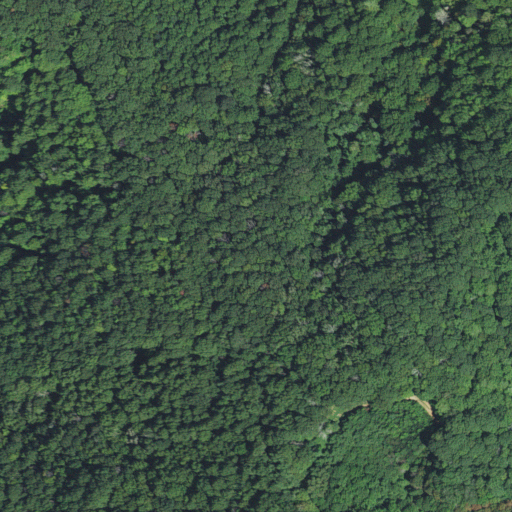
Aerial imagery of ridge(s) in North Carolina named Chestnut Ridge containing deciduous forest and mixed forest